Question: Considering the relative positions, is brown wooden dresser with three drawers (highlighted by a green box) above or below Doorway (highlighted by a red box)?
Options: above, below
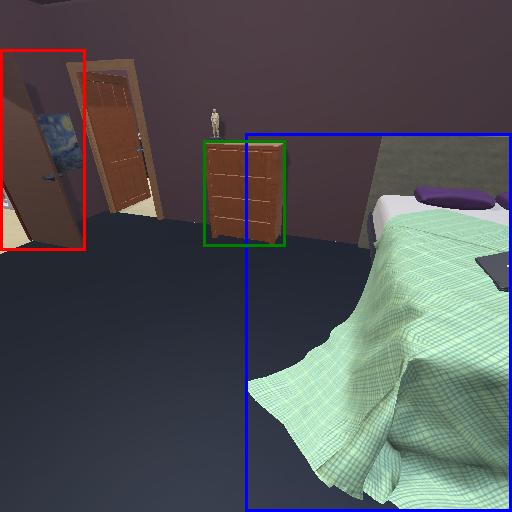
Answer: above